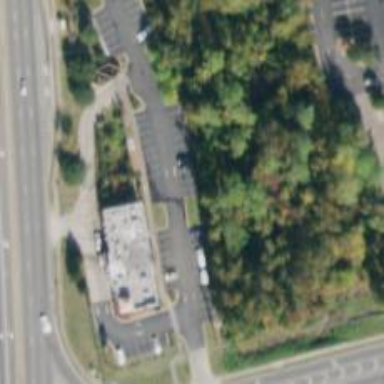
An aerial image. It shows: Commercial area with fast food restaurant.